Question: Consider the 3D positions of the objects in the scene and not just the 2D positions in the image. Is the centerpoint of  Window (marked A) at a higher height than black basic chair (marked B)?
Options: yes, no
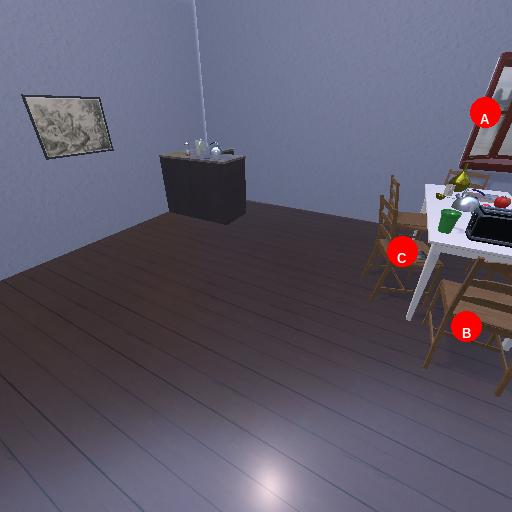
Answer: yes